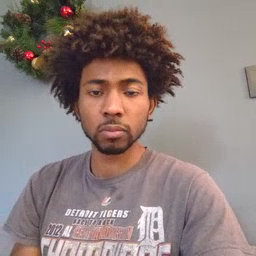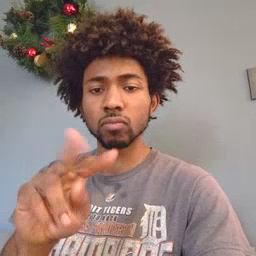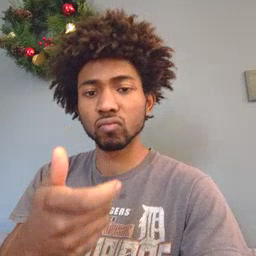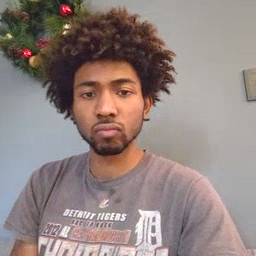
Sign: TV